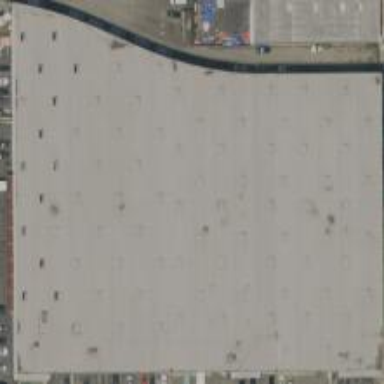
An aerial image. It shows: Warehouse building.